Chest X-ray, PA view. Patient: 48 years old, sex F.
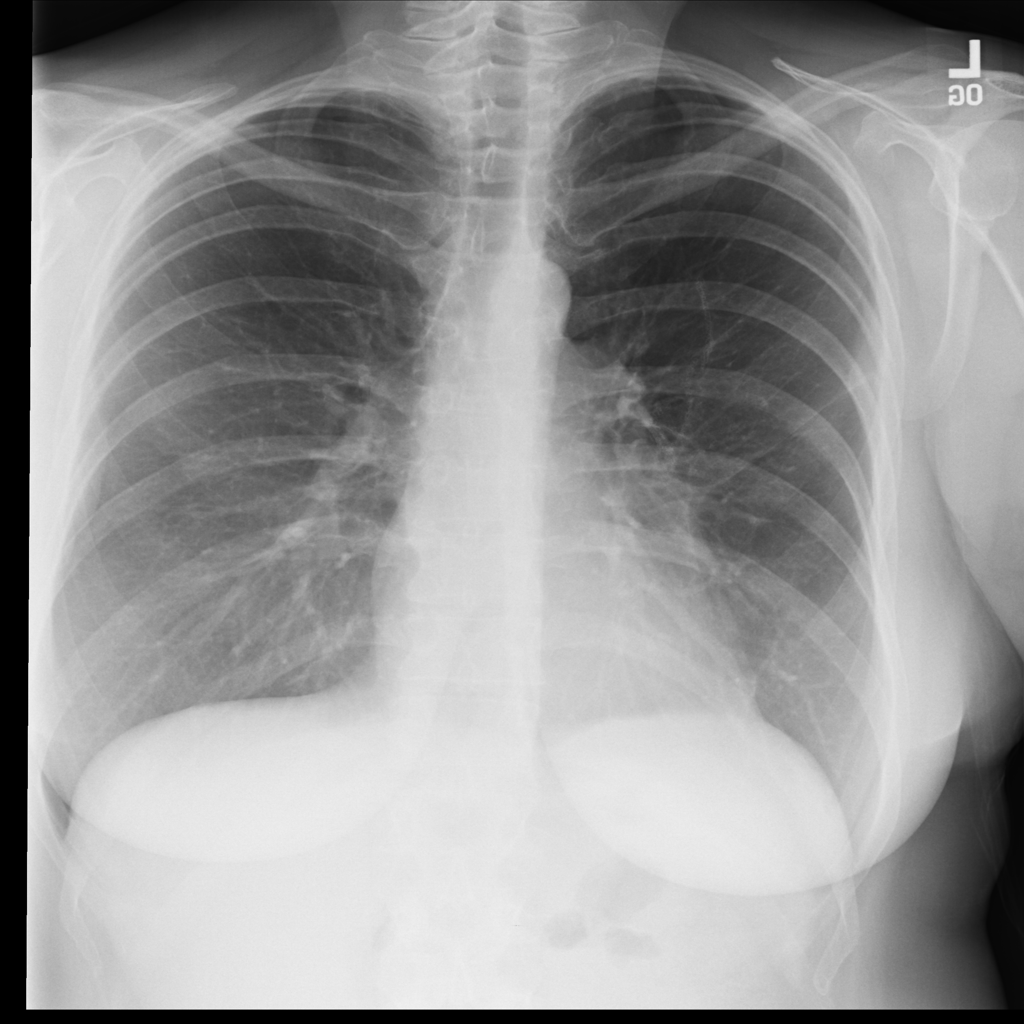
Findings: No Finding